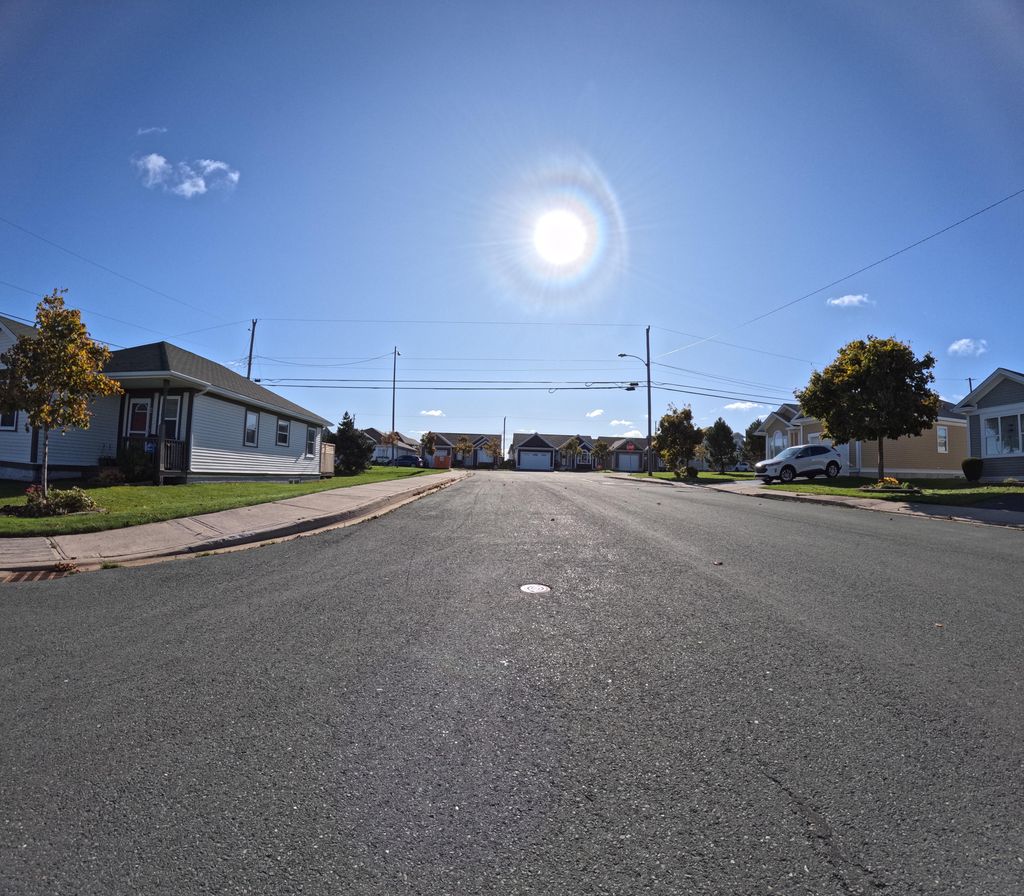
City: st_johns